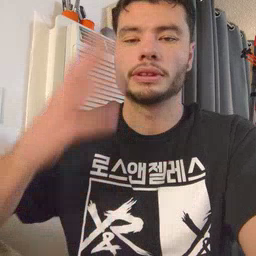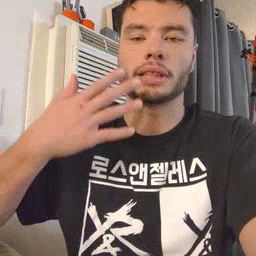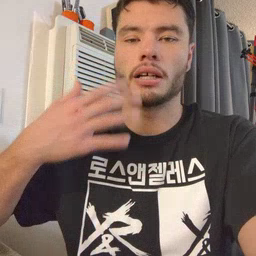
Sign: sad